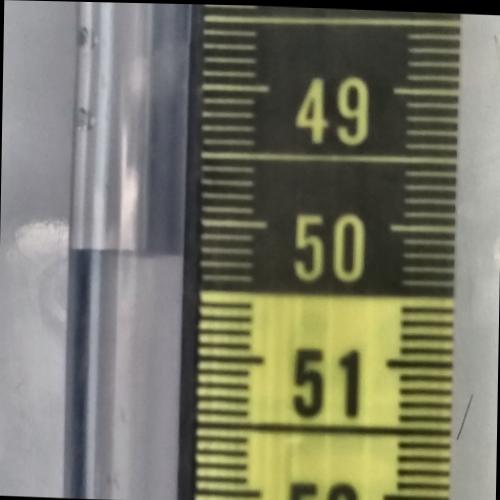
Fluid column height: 50.3 cm